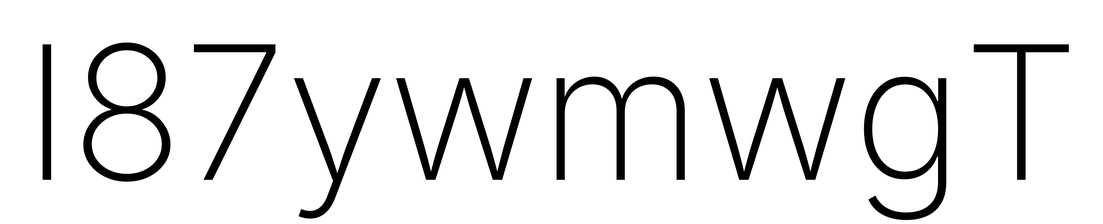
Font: Inter_ExtraLight